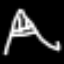
Label: The Eiffel Tower